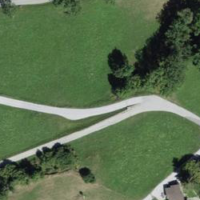
EUNIS habitat code: 52
Species observed at this site:
Convolvulus arvensis